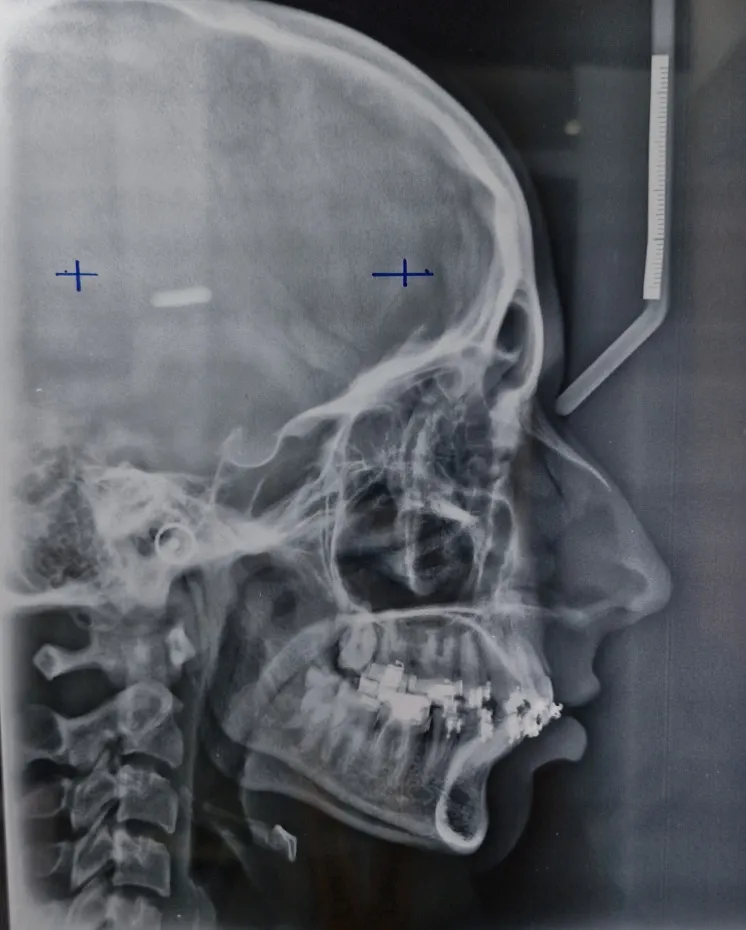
Post-treatment lateral cephalogram.
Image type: radiology (x_ray)